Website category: auto
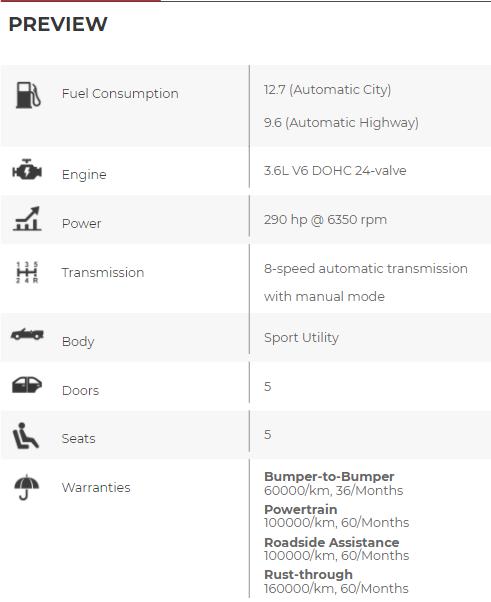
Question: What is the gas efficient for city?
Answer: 12.7 (Automatic City)

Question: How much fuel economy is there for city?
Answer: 12.7 (Automatic City)

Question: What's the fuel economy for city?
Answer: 12.7 (Automatic City)

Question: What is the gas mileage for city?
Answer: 12.7 (Automatic City)

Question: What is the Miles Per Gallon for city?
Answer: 12.7 (Automatic City)

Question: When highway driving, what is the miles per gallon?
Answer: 9.6 (Automatic Highway)

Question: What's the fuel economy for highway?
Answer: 9.6 (Automatic Highway)

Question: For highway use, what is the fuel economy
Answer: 9.6 (Automatic Highway)

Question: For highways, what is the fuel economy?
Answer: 9.6 (Automatic Highway)

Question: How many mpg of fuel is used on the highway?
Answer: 9.6 (Automatic Highway)

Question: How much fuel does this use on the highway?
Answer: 9.6 (Automatic Highway)

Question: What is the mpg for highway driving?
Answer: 9.6 (Automatic Highway)

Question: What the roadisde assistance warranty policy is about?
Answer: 100000/km, 60/Months

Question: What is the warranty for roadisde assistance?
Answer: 100000/km, 60/Months

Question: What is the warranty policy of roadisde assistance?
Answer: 100000/km, 60/Months

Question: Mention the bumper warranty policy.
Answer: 60000/km, 36/Months

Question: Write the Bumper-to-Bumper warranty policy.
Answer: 60000/km, 36/Months

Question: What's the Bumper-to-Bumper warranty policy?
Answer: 60000/km, 36/Months

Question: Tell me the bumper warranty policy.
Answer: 60000/km, 36/Months

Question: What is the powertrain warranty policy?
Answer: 100000/km, 60/Months

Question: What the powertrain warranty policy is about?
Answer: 100000/km, 60/Months

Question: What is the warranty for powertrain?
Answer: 100000/km, 60/Months